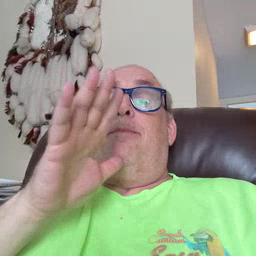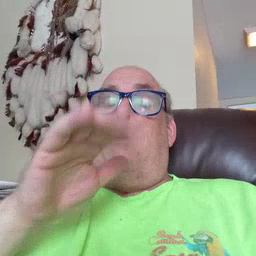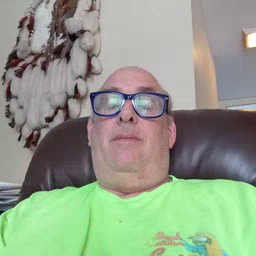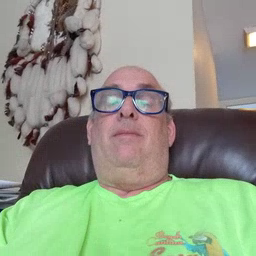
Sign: mom